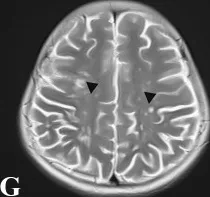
MRI at onset and follow-up. Axial orbital T2-weighted image showing that lesions in the left optic nerve disappeared, whereas in the right optic nerve they became smaller without gadolinium enhancement in T1-weighted gadolinium-enhanced image at follow-up after immunosorbent therapy (H, I).
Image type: radiology (mri)